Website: macys
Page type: customer-info-address
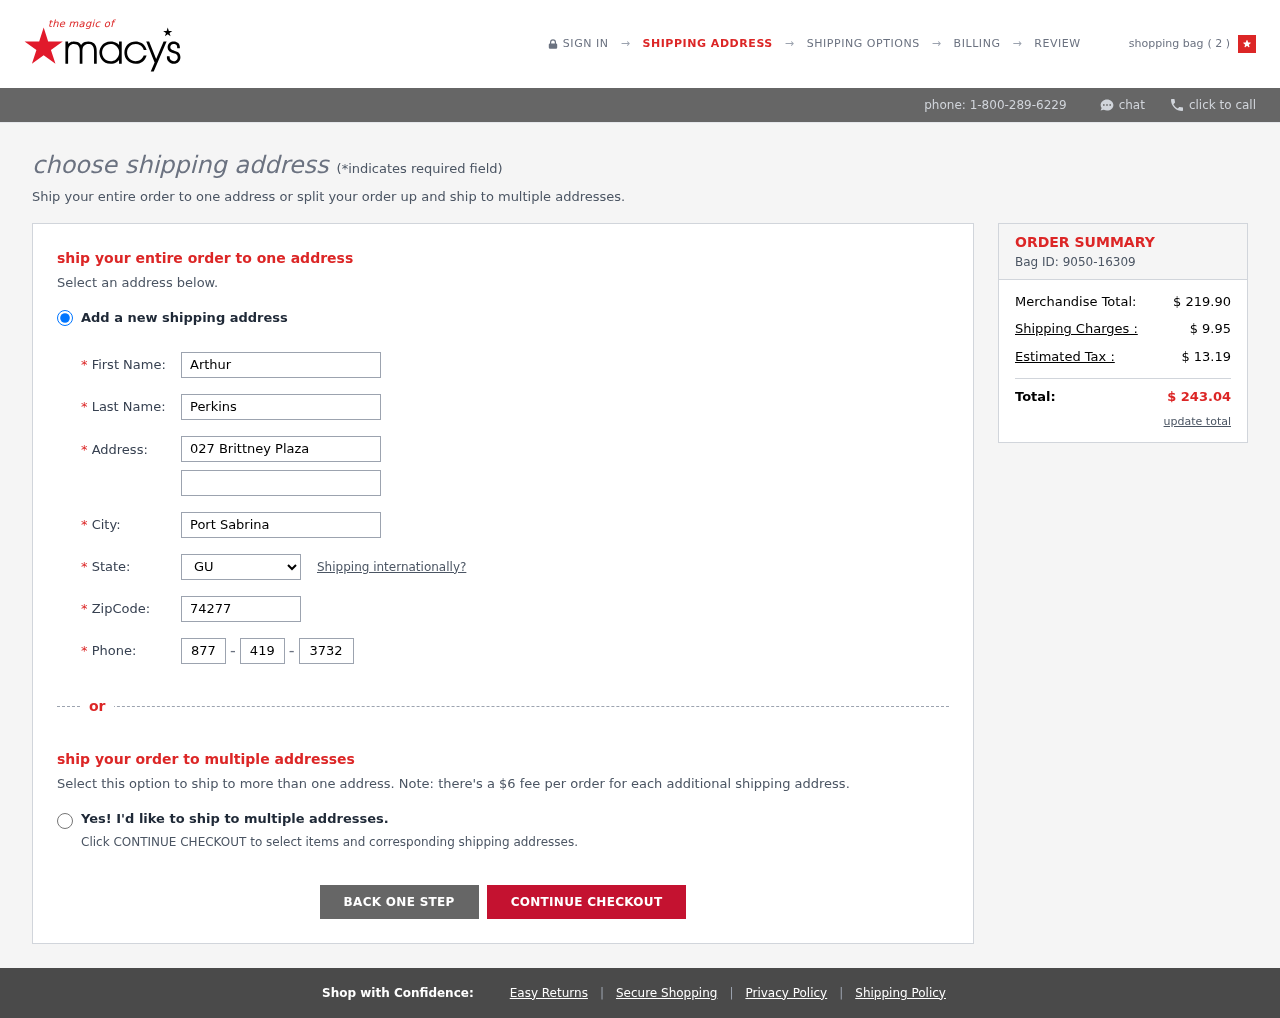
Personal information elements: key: PII_CITY
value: Port Sabrina
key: PII_FIRSTNAME
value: Arthur
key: PII_LASTNAME
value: Perkins
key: PII_PHONE_AREA
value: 877
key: PII_PHONE_PREFIX
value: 419
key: PII_PHONE_SUFFIX
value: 3732
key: PII_POSTCODE
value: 74277
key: PII_STATE_ABBR
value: GU
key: PII_STREET
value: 027 Brittney Plaza
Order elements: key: ORDER_NUM_ITEMS
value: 2
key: ORDER_ID
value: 9050-16309
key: ORDER_SUBTOTAL
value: $ 219.90
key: ORDER_SHIPPING_COST
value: $ 9.95
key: ORDER_TAX
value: $ 13.19
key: ORDER_TOTAL
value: $ 243.04